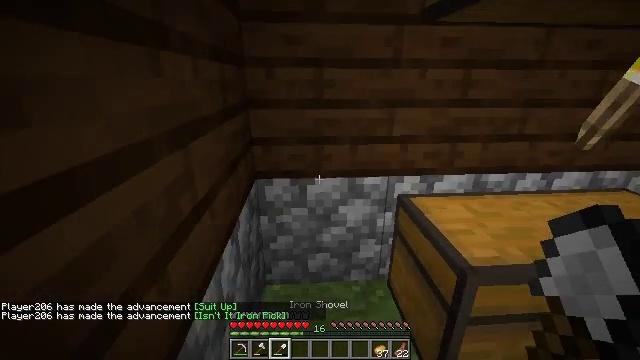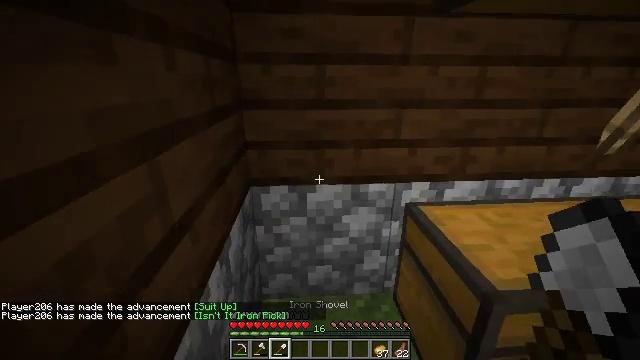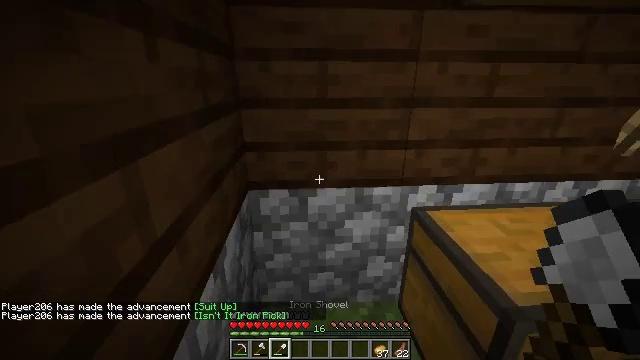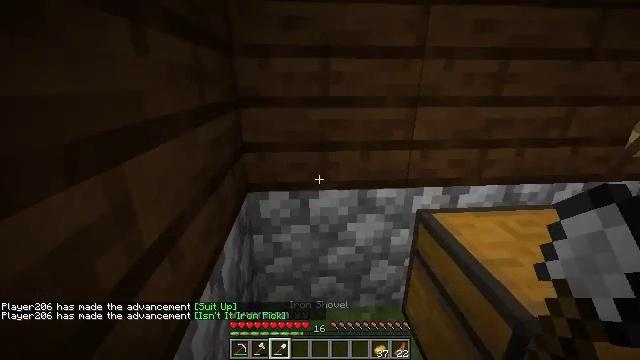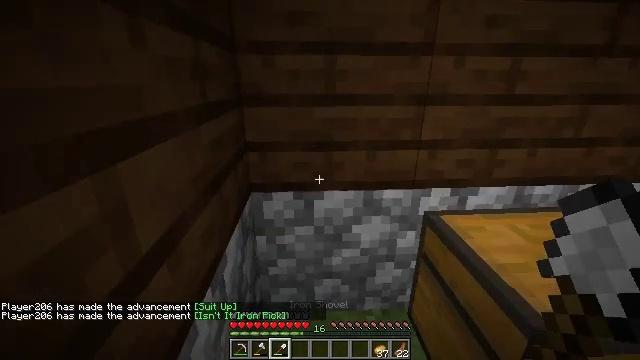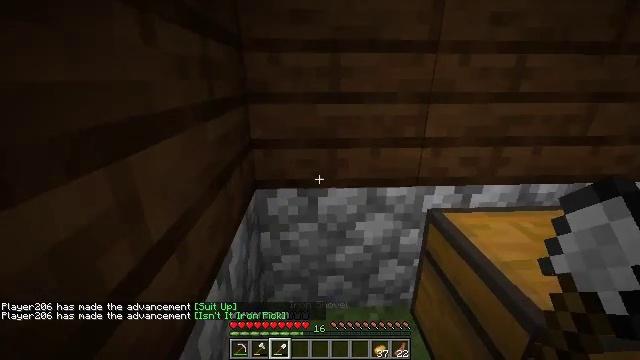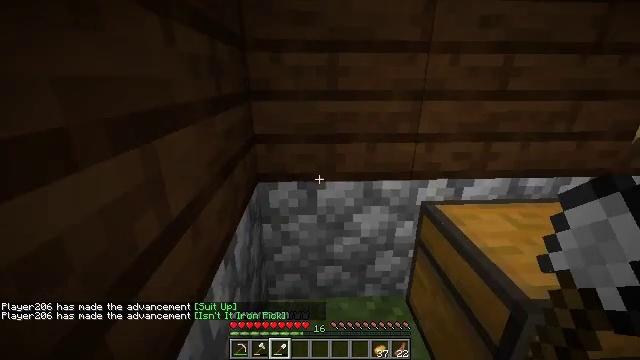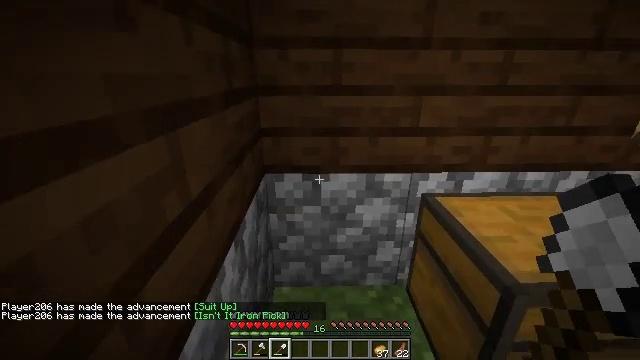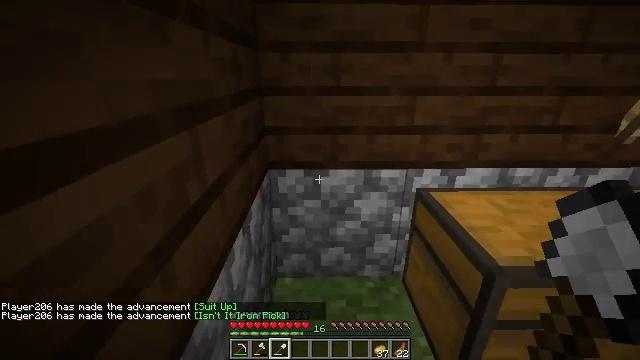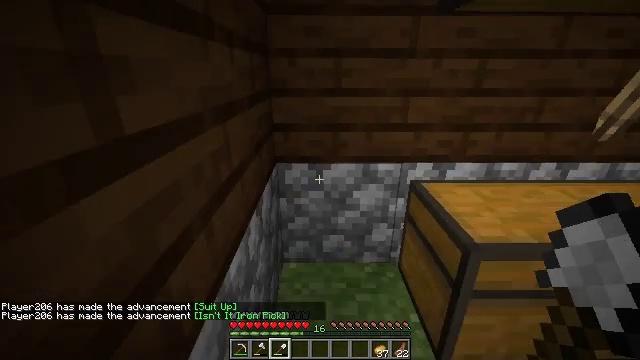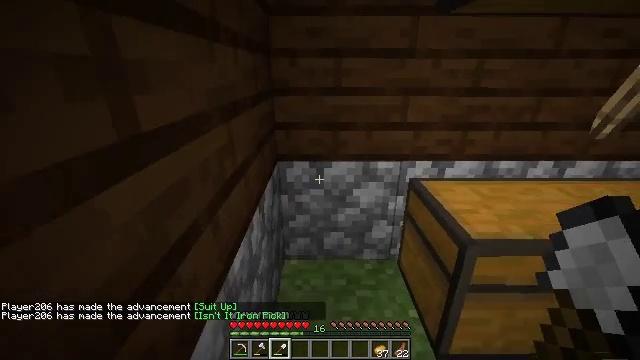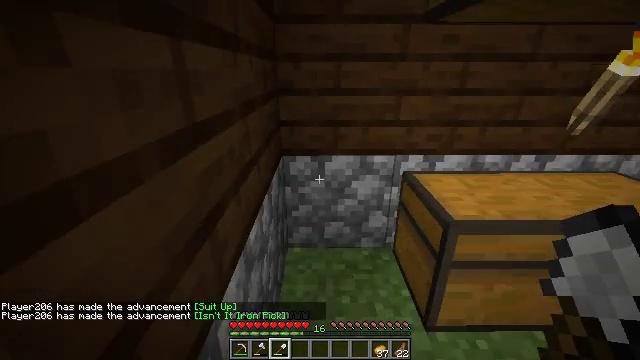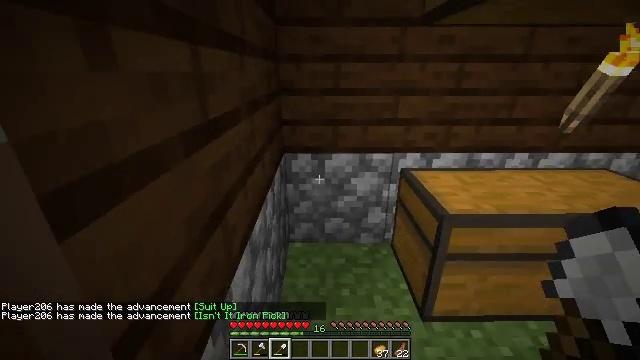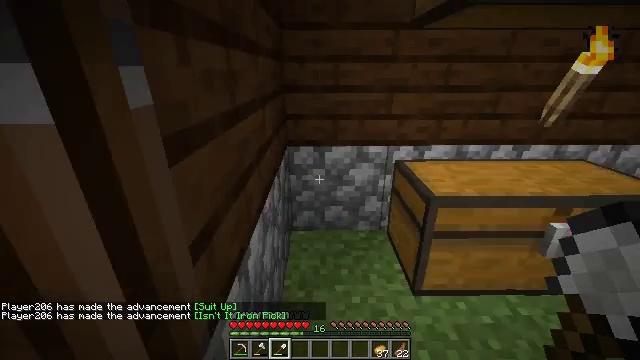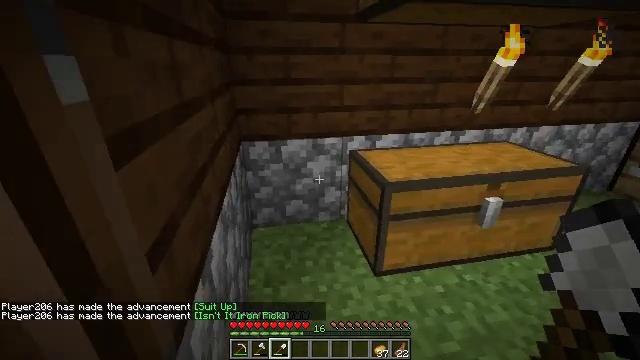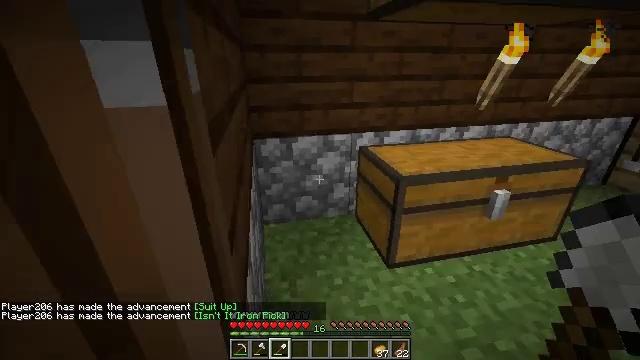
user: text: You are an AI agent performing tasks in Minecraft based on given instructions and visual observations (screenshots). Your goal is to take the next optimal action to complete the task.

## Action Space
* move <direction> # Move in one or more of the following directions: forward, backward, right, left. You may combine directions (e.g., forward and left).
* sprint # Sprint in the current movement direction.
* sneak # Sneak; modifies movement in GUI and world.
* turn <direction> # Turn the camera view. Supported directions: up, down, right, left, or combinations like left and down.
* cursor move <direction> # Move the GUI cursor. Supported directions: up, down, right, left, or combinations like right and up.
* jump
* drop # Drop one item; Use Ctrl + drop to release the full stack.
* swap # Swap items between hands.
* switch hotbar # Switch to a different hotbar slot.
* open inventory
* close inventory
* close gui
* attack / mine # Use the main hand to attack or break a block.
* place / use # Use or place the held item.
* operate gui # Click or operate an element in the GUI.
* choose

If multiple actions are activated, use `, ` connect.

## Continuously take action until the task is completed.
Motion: motion action
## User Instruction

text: Gather some dark oak planks.
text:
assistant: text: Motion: move left
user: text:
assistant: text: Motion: move left
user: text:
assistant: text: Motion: move left
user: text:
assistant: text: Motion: move left
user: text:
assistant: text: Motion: move back and move left
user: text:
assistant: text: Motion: move back and move left
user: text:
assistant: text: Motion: move back and move left, turn left
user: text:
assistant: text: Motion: move back and move left
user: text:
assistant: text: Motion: move back and move left
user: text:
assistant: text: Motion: move back and move left
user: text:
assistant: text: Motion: move back and move left
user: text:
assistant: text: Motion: move back and move left
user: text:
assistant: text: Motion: move left
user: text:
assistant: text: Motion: move left, turn right and down
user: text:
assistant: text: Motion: move left, turn right
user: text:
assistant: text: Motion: move left
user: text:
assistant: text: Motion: move left
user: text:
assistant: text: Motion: move back and move left, turn left and down
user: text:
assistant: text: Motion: move back and move left
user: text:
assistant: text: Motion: move back and move left
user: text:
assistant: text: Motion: move left, turn right and up
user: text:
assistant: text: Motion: move left, turn right and up
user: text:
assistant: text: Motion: move left, turn right and up
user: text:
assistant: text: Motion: no_op
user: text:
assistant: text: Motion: no_op
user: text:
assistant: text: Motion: no_op
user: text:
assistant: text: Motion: turn left, use / place
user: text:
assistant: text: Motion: turn left, use / place
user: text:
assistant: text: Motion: turn left and up
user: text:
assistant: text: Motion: turn left, use / place